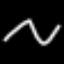
Label: squiggle